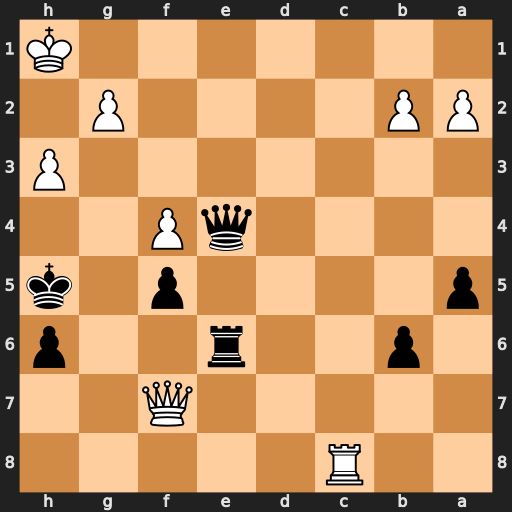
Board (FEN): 2R5/5Q2/1p2r2p/p4p1k/4qP2/7P/PP4P1/7K
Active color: b
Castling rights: -
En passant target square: -
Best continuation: Rg6 Qxg6+ Kxg6